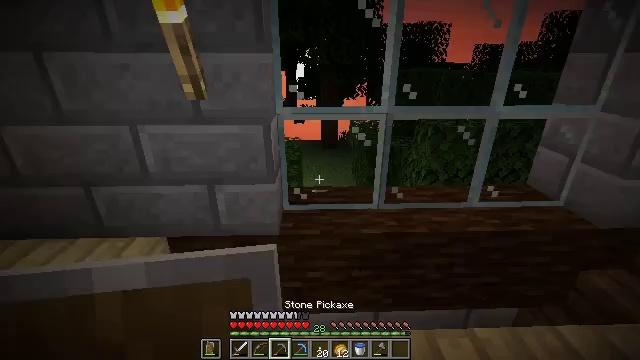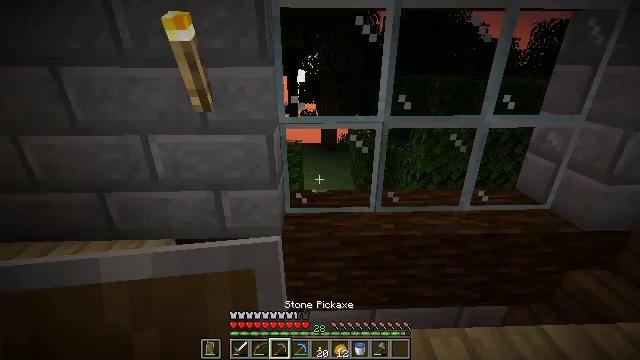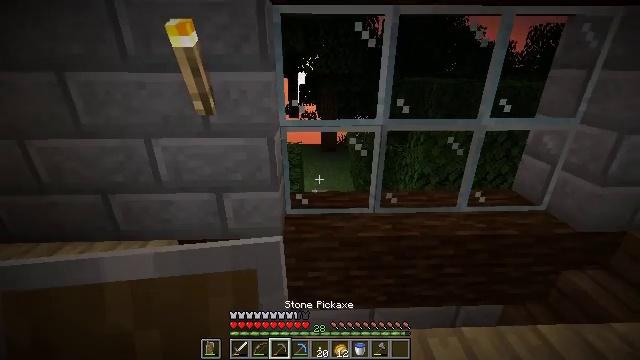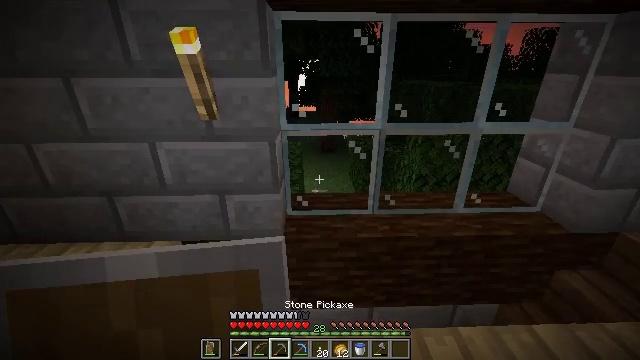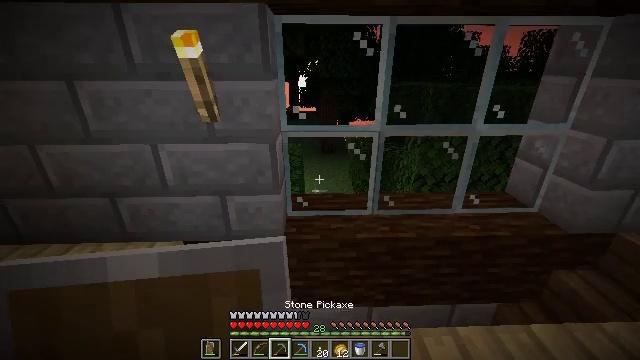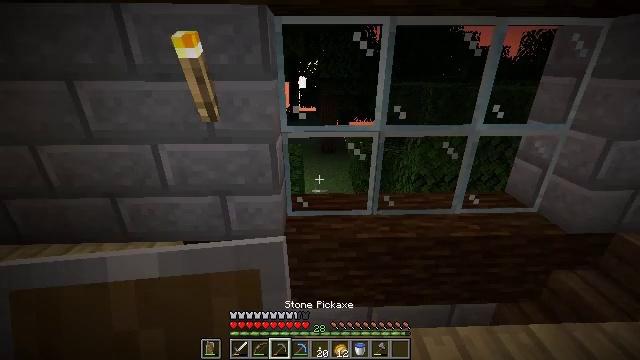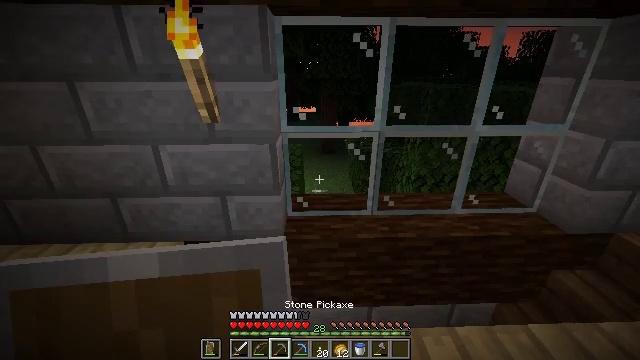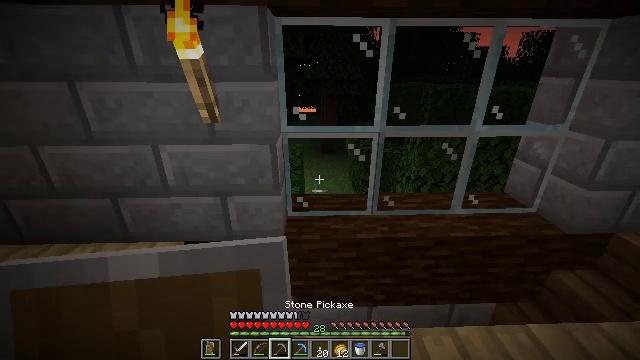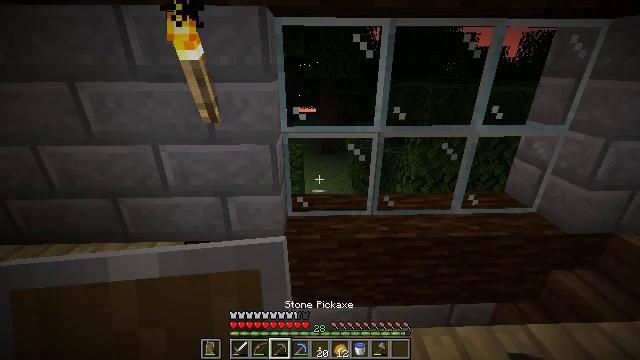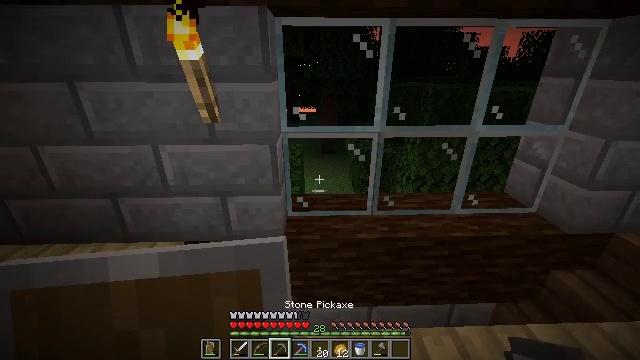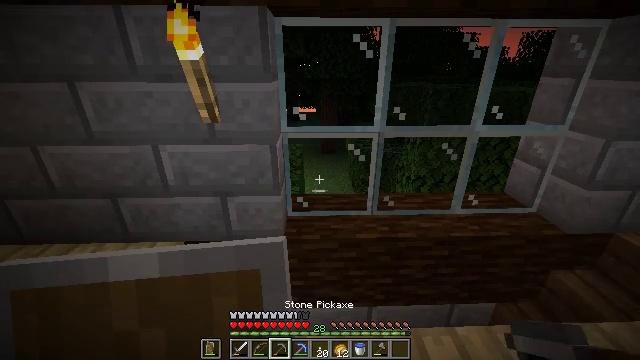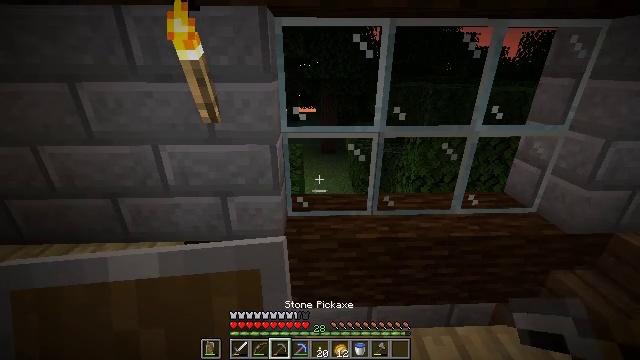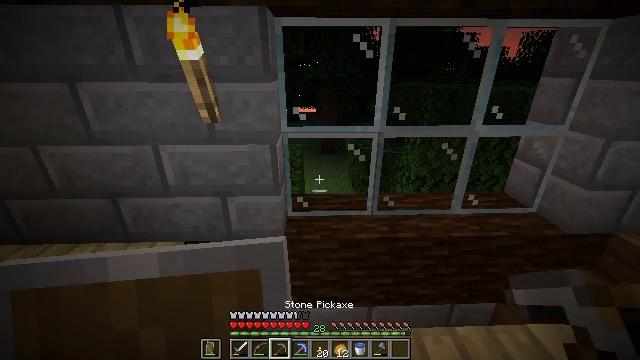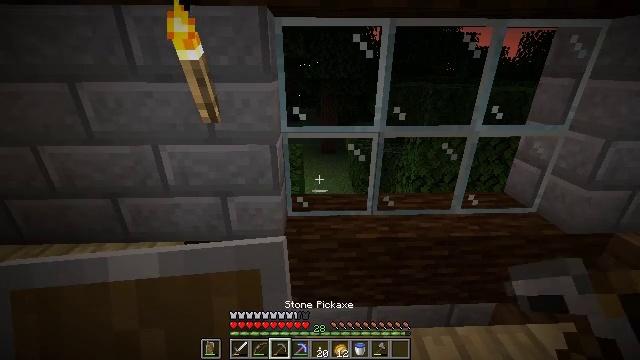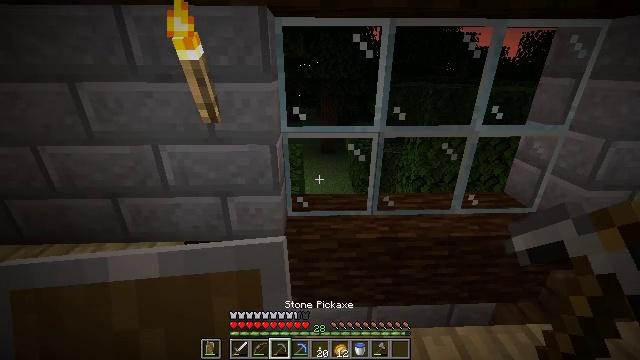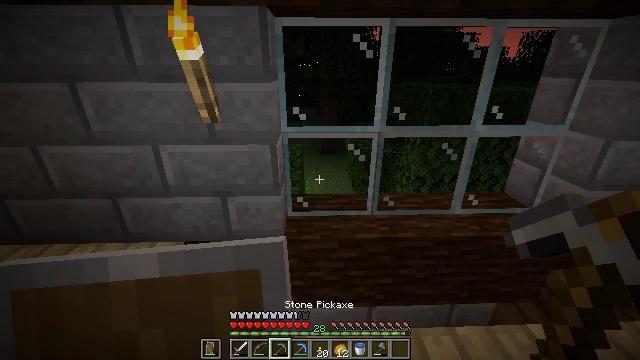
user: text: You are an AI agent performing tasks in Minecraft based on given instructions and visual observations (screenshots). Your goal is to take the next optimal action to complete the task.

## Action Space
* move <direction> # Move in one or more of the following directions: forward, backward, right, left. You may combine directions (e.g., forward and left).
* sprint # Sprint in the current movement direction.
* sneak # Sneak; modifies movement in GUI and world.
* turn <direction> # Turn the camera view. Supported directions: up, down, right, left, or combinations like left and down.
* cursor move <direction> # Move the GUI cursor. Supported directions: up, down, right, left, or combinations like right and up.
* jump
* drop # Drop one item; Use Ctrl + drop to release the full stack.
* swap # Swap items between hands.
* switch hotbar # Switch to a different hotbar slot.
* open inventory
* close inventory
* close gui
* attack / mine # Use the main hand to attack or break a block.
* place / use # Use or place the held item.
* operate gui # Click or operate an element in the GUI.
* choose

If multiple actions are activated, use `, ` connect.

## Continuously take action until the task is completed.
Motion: motion action
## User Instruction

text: Craft some smooth stone slab in the crafting menu.
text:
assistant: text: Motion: attack / mine
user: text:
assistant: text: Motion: attack / mine
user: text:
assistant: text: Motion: attack / mine
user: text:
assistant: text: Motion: attack / mine
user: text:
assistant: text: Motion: attack / mine
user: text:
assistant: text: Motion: attack / mine
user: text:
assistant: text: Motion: attack / mine
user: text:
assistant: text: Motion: attack / mine
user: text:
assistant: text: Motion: attack / mine
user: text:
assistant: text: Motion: attack / mine
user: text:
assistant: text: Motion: attack / mine
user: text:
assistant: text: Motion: attack / mine
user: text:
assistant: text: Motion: attack / mine
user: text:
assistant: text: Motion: attack / mine
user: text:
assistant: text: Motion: attack / mine
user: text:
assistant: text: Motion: attack / mine
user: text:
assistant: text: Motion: attack / mine
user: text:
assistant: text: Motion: attack / mine
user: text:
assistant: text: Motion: attack / mine
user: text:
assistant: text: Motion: attack / mine
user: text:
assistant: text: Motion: attack / mine
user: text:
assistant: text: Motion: attack / mine
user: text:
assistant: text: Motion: attack / mine
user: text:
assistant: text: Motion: attack / mine
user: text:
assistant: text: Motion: attack / mine
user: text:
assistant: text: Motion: attack / mine
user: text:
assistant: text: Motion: attack / mine
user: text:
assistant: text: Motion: attack / mine
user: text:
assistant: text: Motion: attack / mine
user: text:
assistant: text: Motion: attack / mine